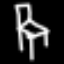
Label: chair